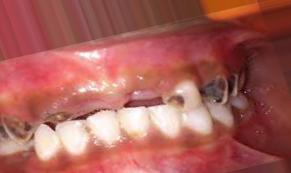
Condition: Caries